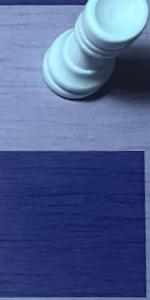
Label: Empty